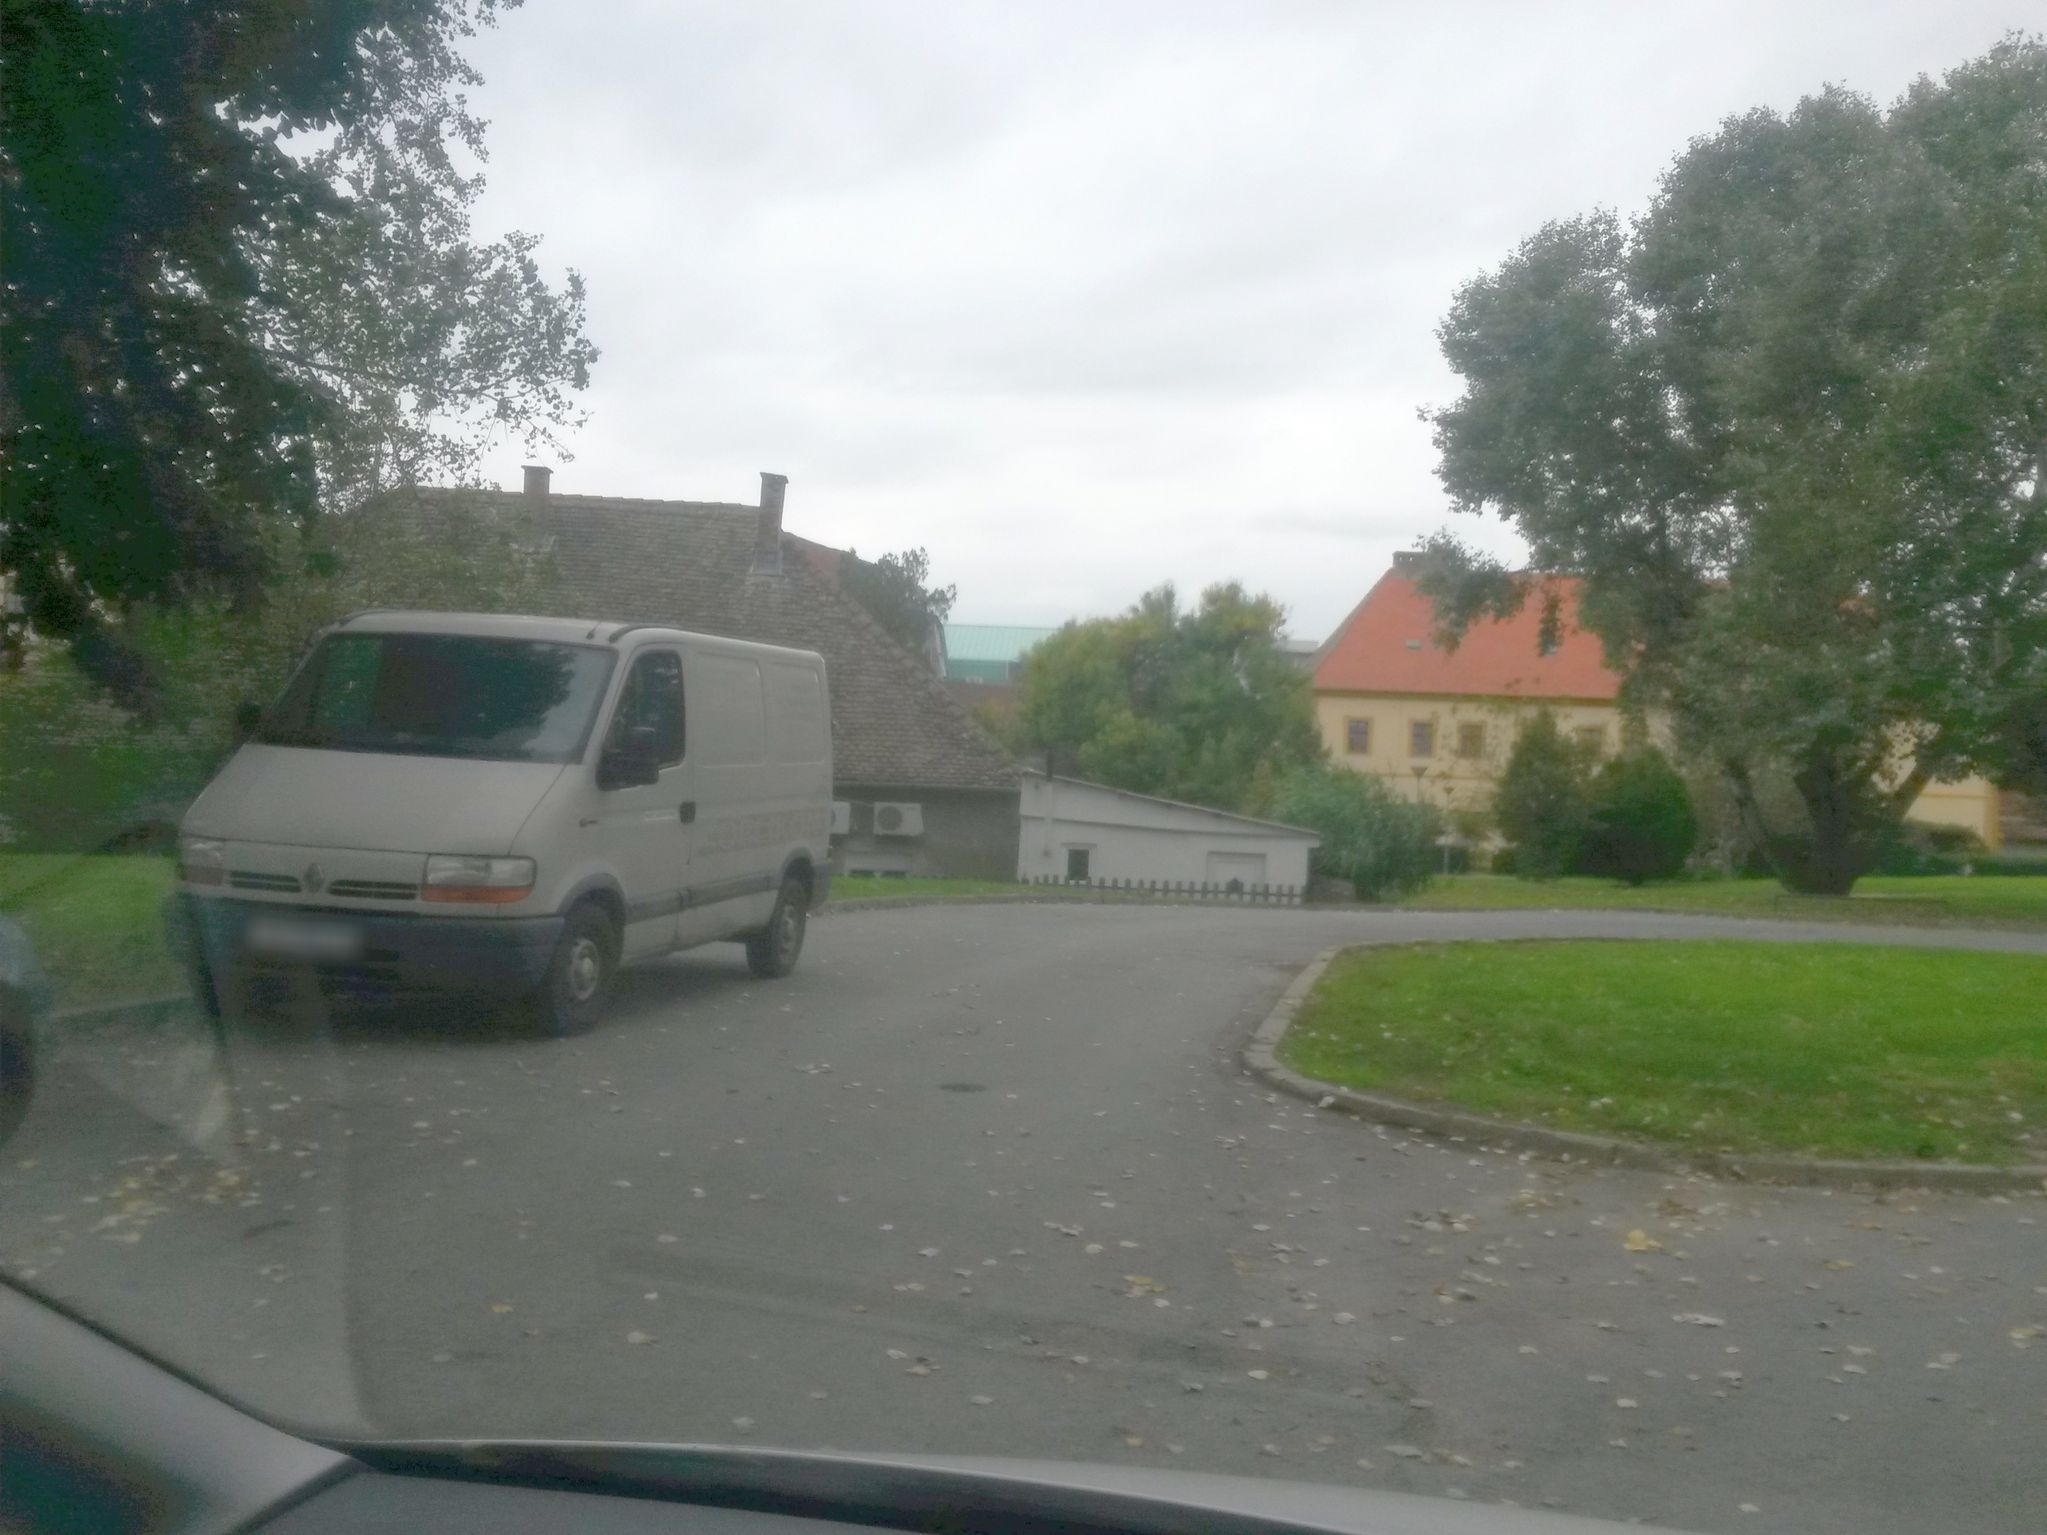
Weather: cloudy
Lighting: day
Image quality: slightly poor
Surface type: driving surface
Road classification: footway, service, steps
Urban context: dense urban cluster
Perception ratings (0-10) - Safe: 6.36, Lively: 6.77, Beautiful: 8.03, Boring: 7.01, Depressing: 1.88, Wealthy: 8.2